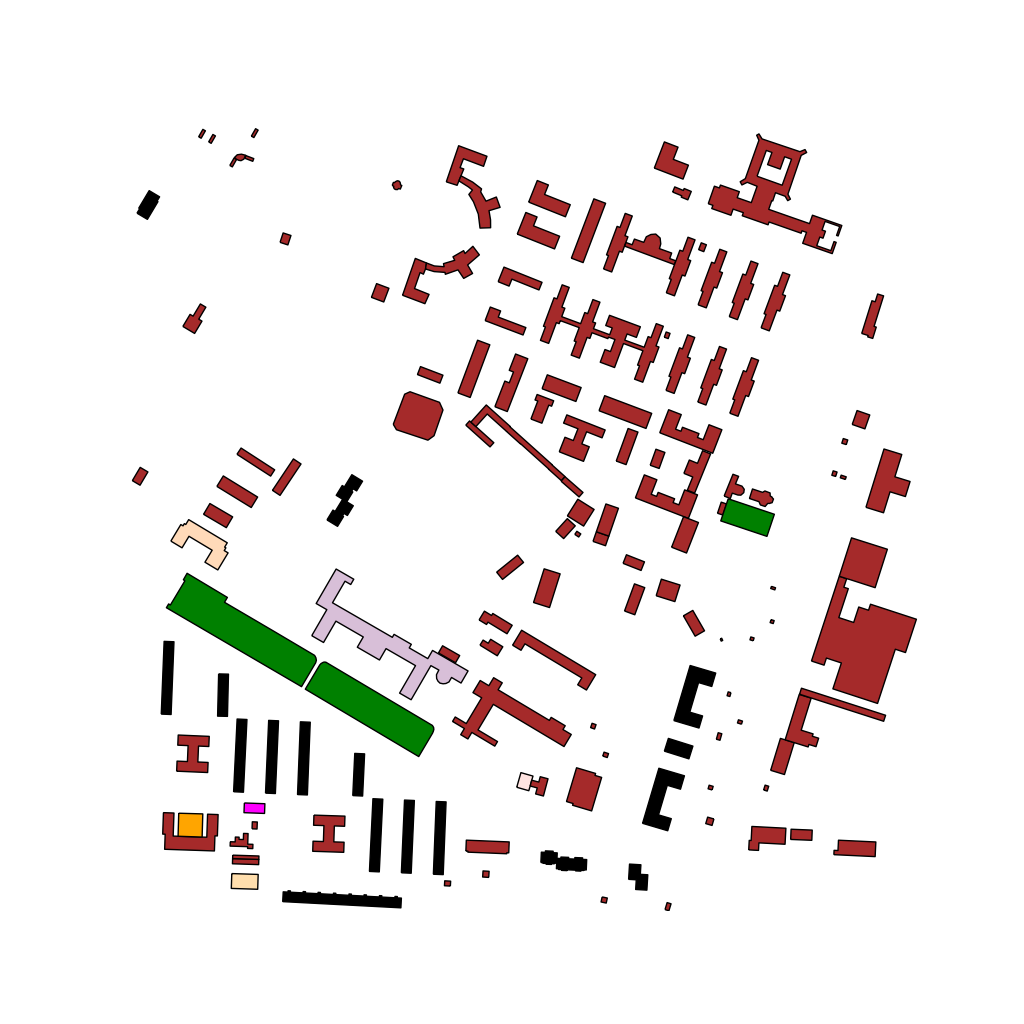
Tags: overhead vector_map, business, industrial, recreation, residential, modern, soviet, high_rise, individual_rise, low_rise, medium_rise, density_1, Building, Facility, Gas, Hospital, Park, Police, Polyclinic, School, Supermkt, 1.0 km²